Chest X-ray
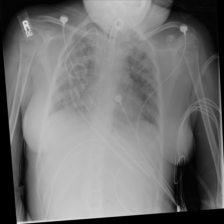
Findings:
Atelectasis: negative
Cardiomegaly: negative
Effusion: negative
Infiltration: positive
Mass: negative
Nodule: negative
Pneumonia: negative
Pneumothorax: negative
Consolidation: negative
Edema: negative
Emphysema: negative
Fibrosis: negative
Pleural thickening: negative
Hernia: negative